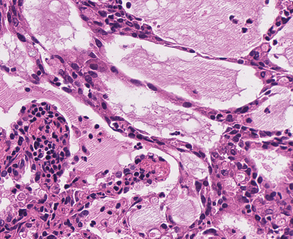
Tumor epithelial tissue: yes
Tumor-associated stroma tissue: yes
Normal tissue: no